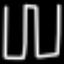
Label: pants